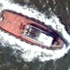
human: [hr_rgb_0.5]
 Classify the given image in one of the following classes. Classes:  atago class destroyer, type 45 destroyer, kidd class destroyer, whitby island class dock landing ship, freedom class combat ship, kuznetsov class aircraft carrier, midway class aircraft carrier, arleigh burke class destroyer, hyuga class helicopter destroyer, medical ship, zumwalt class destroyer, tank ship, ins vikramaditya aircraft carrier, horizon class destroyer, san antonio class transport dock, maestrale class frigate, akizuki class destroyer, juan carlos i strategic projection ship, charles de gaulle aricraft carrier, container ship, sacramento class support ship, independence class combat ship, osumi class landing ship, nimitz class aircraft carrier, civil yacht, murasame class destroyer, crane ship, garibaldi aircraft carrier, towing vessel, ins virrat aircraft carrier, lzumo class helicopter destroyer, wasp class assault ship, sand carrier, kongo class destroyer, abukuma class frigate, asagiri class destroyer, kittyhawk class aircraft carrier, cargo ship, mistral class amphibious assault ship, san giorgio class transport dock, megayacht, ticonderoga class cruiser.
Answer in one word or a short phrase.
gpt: Towing vessel